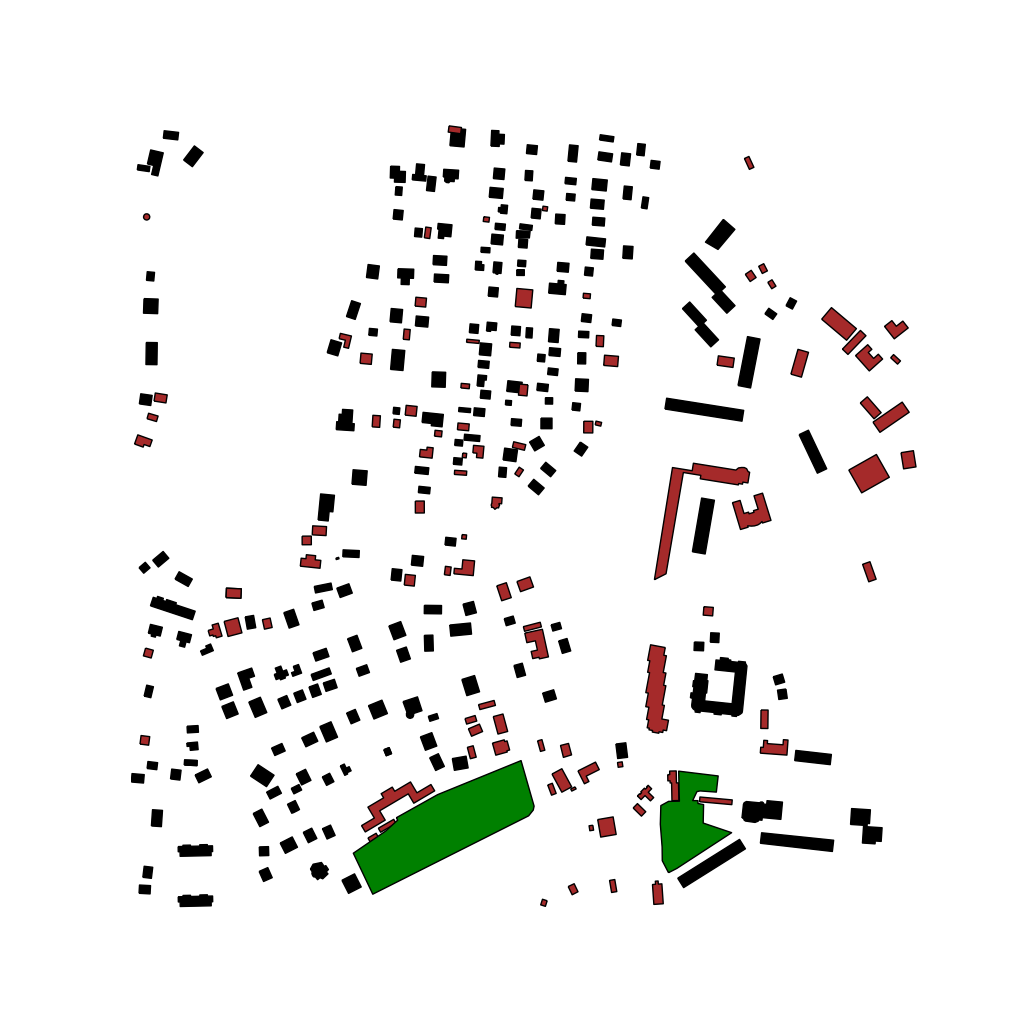
Tags: overhead vector_map, business, industrial, recreation, residential, transport, historical, modern, soviet, high_rise, individual_rise, low_rise, medium_rise, density_2, Building, Facility, Park, 1.0 km²